Field crop: maize
Growth stage: 2
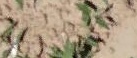
Species: atriplex